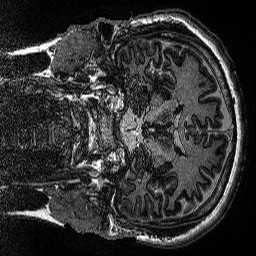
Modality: MP2RAGE
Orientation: coronal
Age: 29
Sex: male
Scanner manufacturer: siemens
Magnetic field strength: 3 T
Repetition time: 5 s
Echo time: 0.00298 s